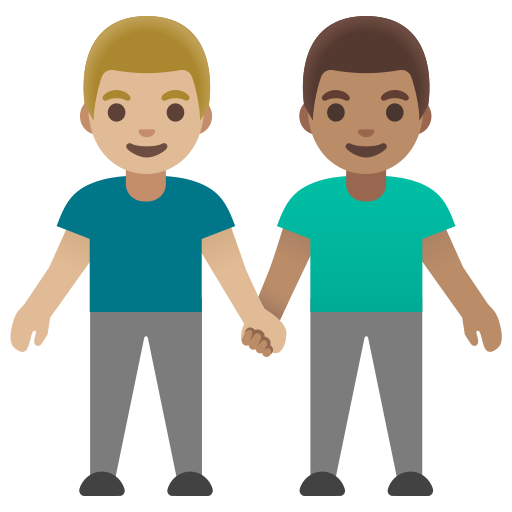
Emoji: 👨🏼‍🤝‍👨🏽